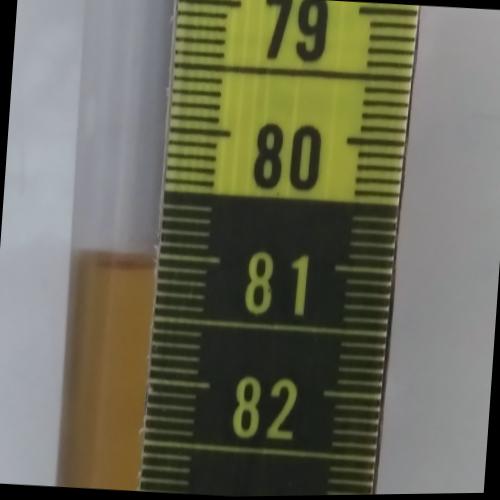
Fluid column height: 81.1 cm